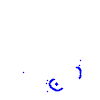
Particle: proton